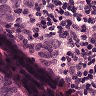
Metastatic tissue present: yes